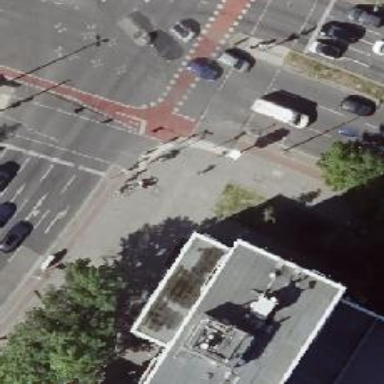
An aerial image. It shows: Crossing on the footway with traffic signals.